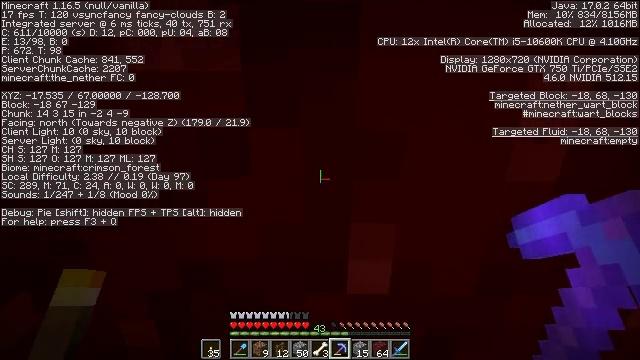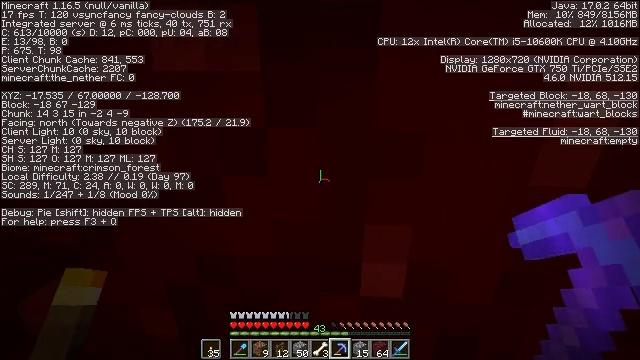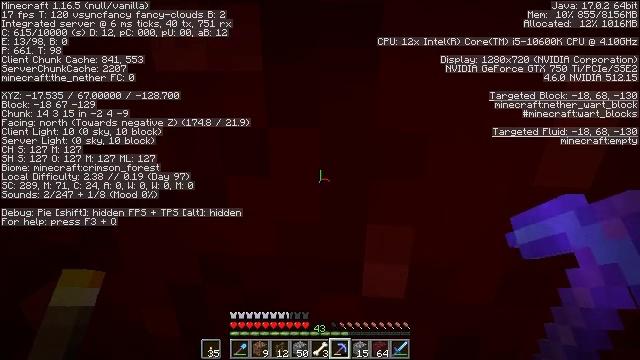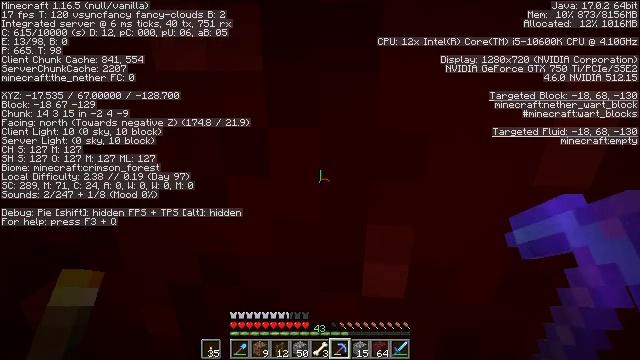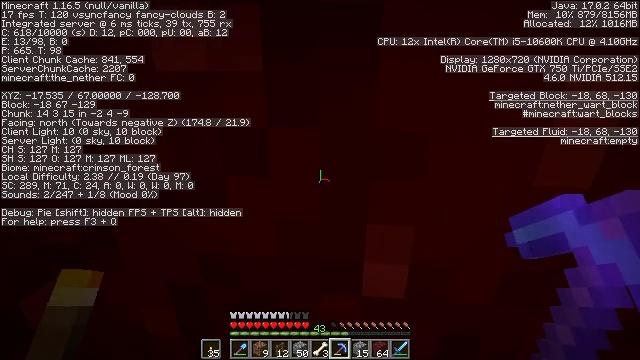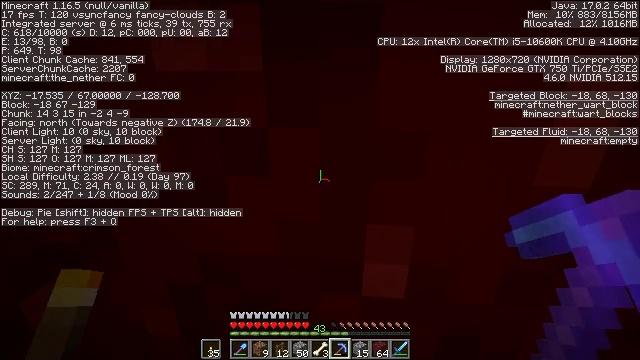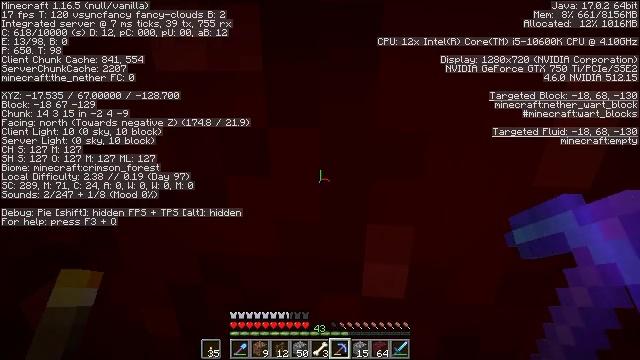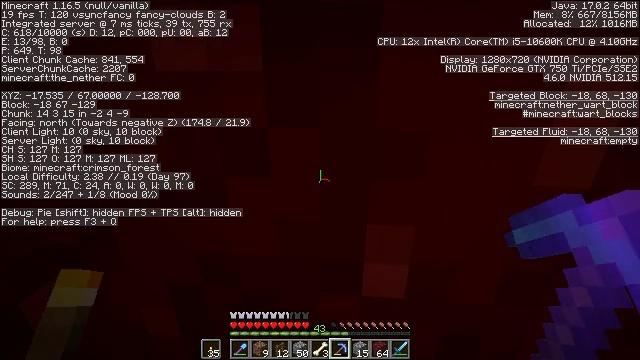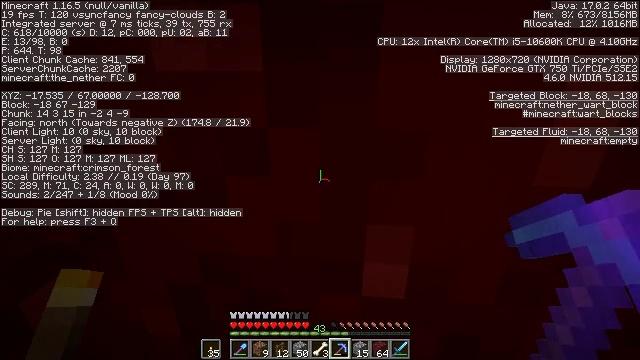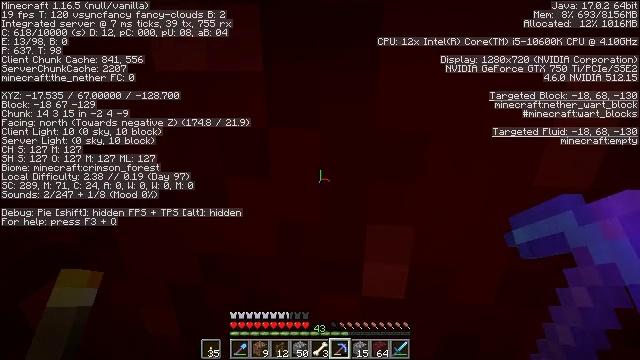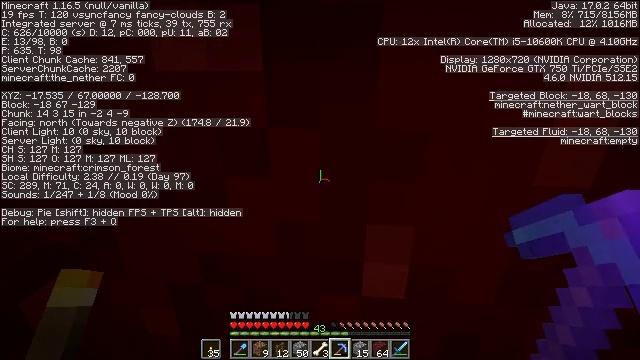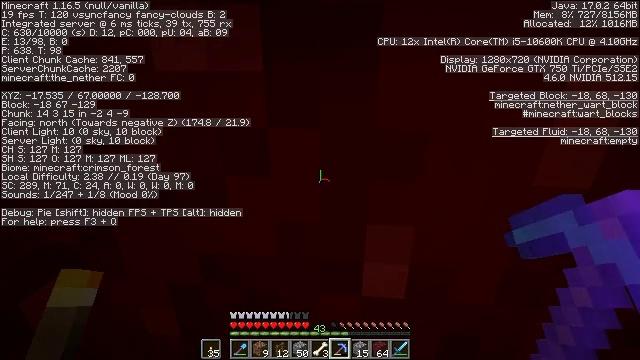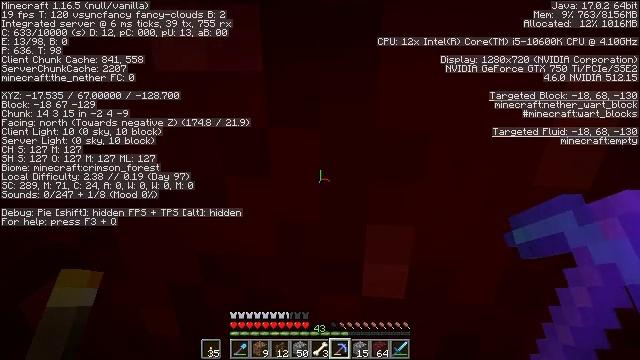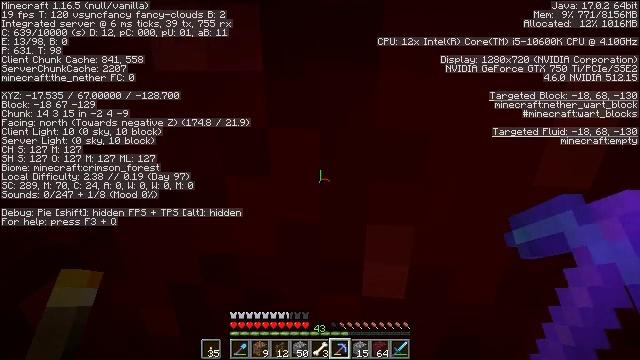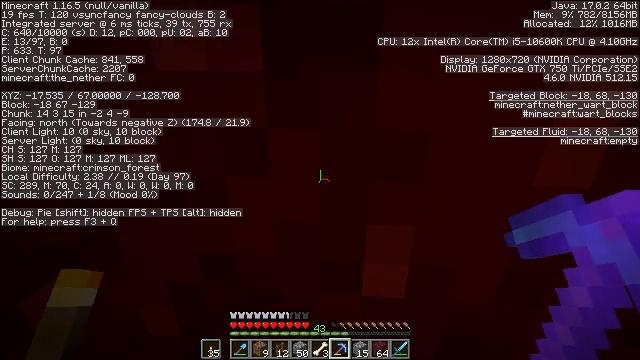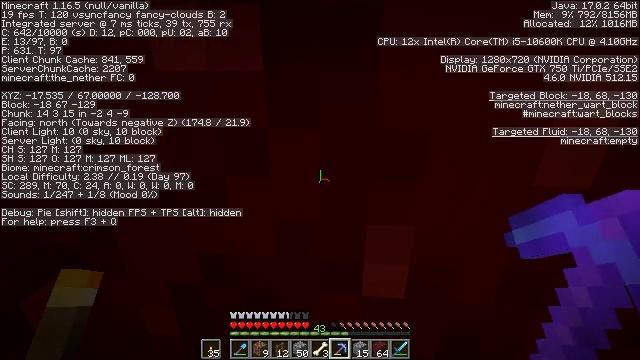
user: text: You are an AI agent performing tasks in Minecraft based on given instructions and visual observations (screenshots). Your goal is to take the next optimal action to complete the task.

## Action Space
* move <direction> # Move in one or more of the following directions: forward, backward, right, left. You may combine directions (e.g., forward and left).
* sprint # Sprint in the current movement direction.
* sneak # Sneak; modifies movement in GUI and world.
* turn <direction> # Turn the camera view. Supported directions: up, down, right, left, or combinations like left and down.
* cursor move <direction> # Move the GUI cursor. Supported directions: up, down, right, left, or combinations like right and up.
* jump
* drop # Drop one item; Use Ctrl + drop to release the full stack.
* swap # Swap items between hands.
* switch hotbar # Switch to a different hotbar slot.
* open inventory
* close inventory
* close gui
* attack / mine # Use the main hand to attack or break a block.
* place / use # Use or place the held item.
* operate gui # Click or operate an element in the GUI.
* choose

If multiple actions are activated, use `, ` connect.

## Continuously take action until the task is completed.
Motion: motion action
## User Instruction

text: Collect the nether wart block for decoration.
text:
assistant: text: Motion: turn left
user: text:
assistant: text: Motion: no_op
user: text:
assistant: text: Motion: no_op
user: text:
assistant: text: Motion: no_op
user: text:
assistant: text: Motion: no_op
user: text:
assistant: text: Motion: no_op
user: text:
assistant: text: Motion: no_op
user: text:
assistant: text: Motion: no_op
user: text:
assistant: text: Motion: no_op
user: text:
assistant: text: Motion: no_op
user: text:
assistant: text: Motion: no_op
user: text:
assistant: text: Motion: no_op
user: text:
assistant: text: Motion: no_op
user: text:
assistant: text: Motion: no_op
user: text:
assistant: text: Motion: no_op
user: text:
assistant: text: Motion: no_op
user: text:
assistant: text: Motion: no_op
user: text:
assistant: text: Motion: no_op
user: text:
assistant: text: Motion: no_op
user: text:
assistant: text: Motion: no_op
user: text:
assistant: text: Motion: no_op
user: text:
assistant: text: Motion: no_op
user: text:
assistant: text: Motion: no_op
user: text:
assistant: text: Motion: no_op
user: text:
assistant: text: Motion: no_op
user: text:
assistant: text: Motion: no_op
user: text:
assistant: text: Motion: no_op
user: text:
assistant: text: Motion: no_op
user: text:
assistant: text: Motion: no_op
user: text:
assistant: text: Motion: open inventory